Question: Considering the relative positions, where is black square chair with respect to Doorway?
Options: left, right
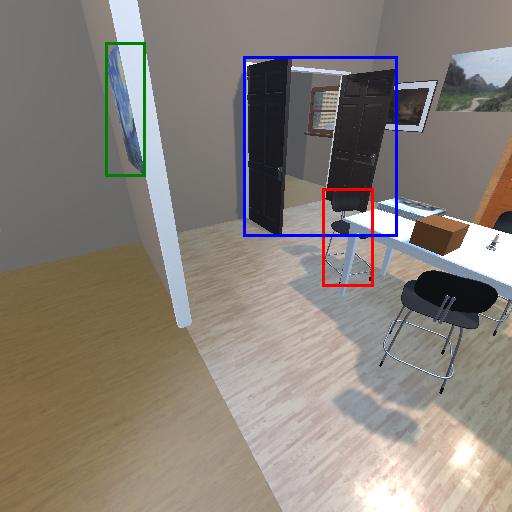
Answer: left